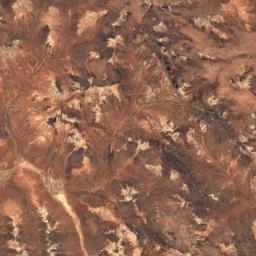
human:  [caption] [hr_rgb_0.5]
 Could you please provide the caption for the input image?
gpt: The desert is on the hill full of yellow sand .

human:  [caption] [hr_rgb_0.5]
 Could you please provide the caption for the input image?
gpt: This is a orange desert with brown gullys .

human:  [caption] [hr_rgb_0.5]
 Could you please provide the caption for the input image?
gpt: There are several trees in this orange desert .

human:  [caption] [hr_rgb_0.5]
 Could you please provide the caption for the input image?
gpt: The desert has red soil and some vegetation and the desert terrain is rugged .

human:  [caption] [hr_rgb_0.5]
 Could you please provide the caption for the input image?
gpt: A brown desert covered by loess and rocks .